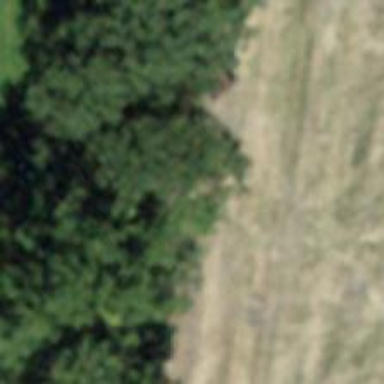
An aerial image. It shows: Forest area.